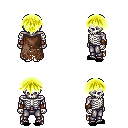
a pixel art fantasy rpg character, male body template, skeleton, brown tattered cape, metal pants, gold short bangs hairstyle, cloth bracers, black slippers, four views (front, back, left, right), 2x2 character sprite sheet, small pixel art, hard edges, no anti-aliasing